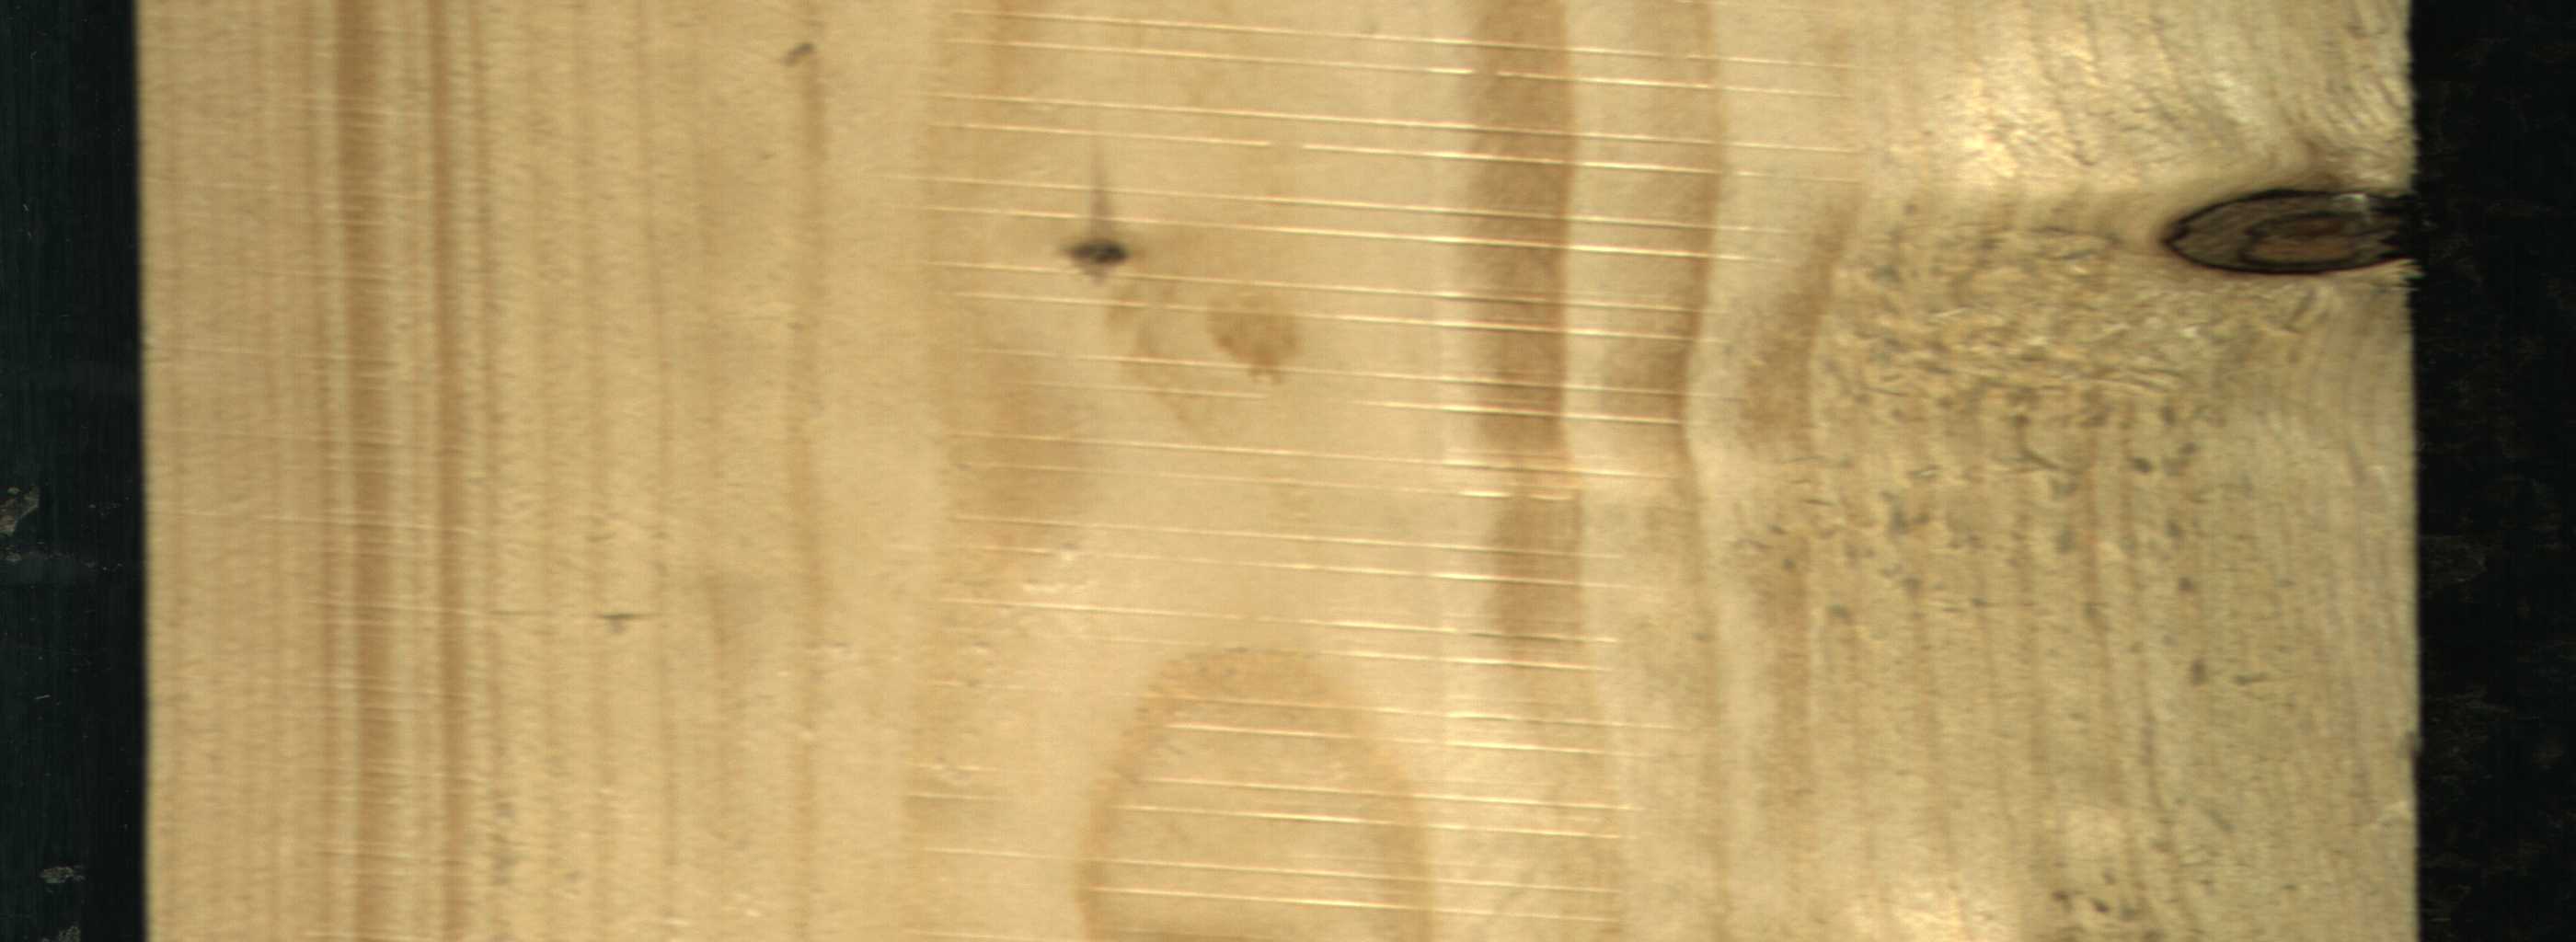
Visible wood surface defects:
Dead_Knot
Live_Knot